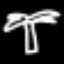
Label: palm tree